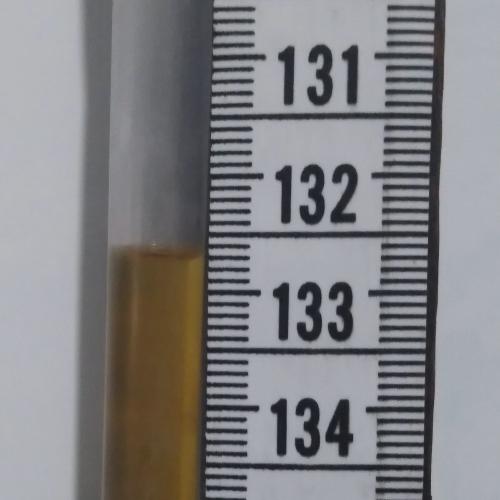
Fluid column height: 132.7 cm